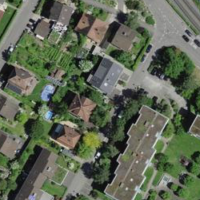
EUNIS habitat code: 54
Species observed at this site:
Melica uniflora
Spiraea japonica
Lysimachia punctata
Euphorbia lathyris